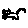
Label: cat